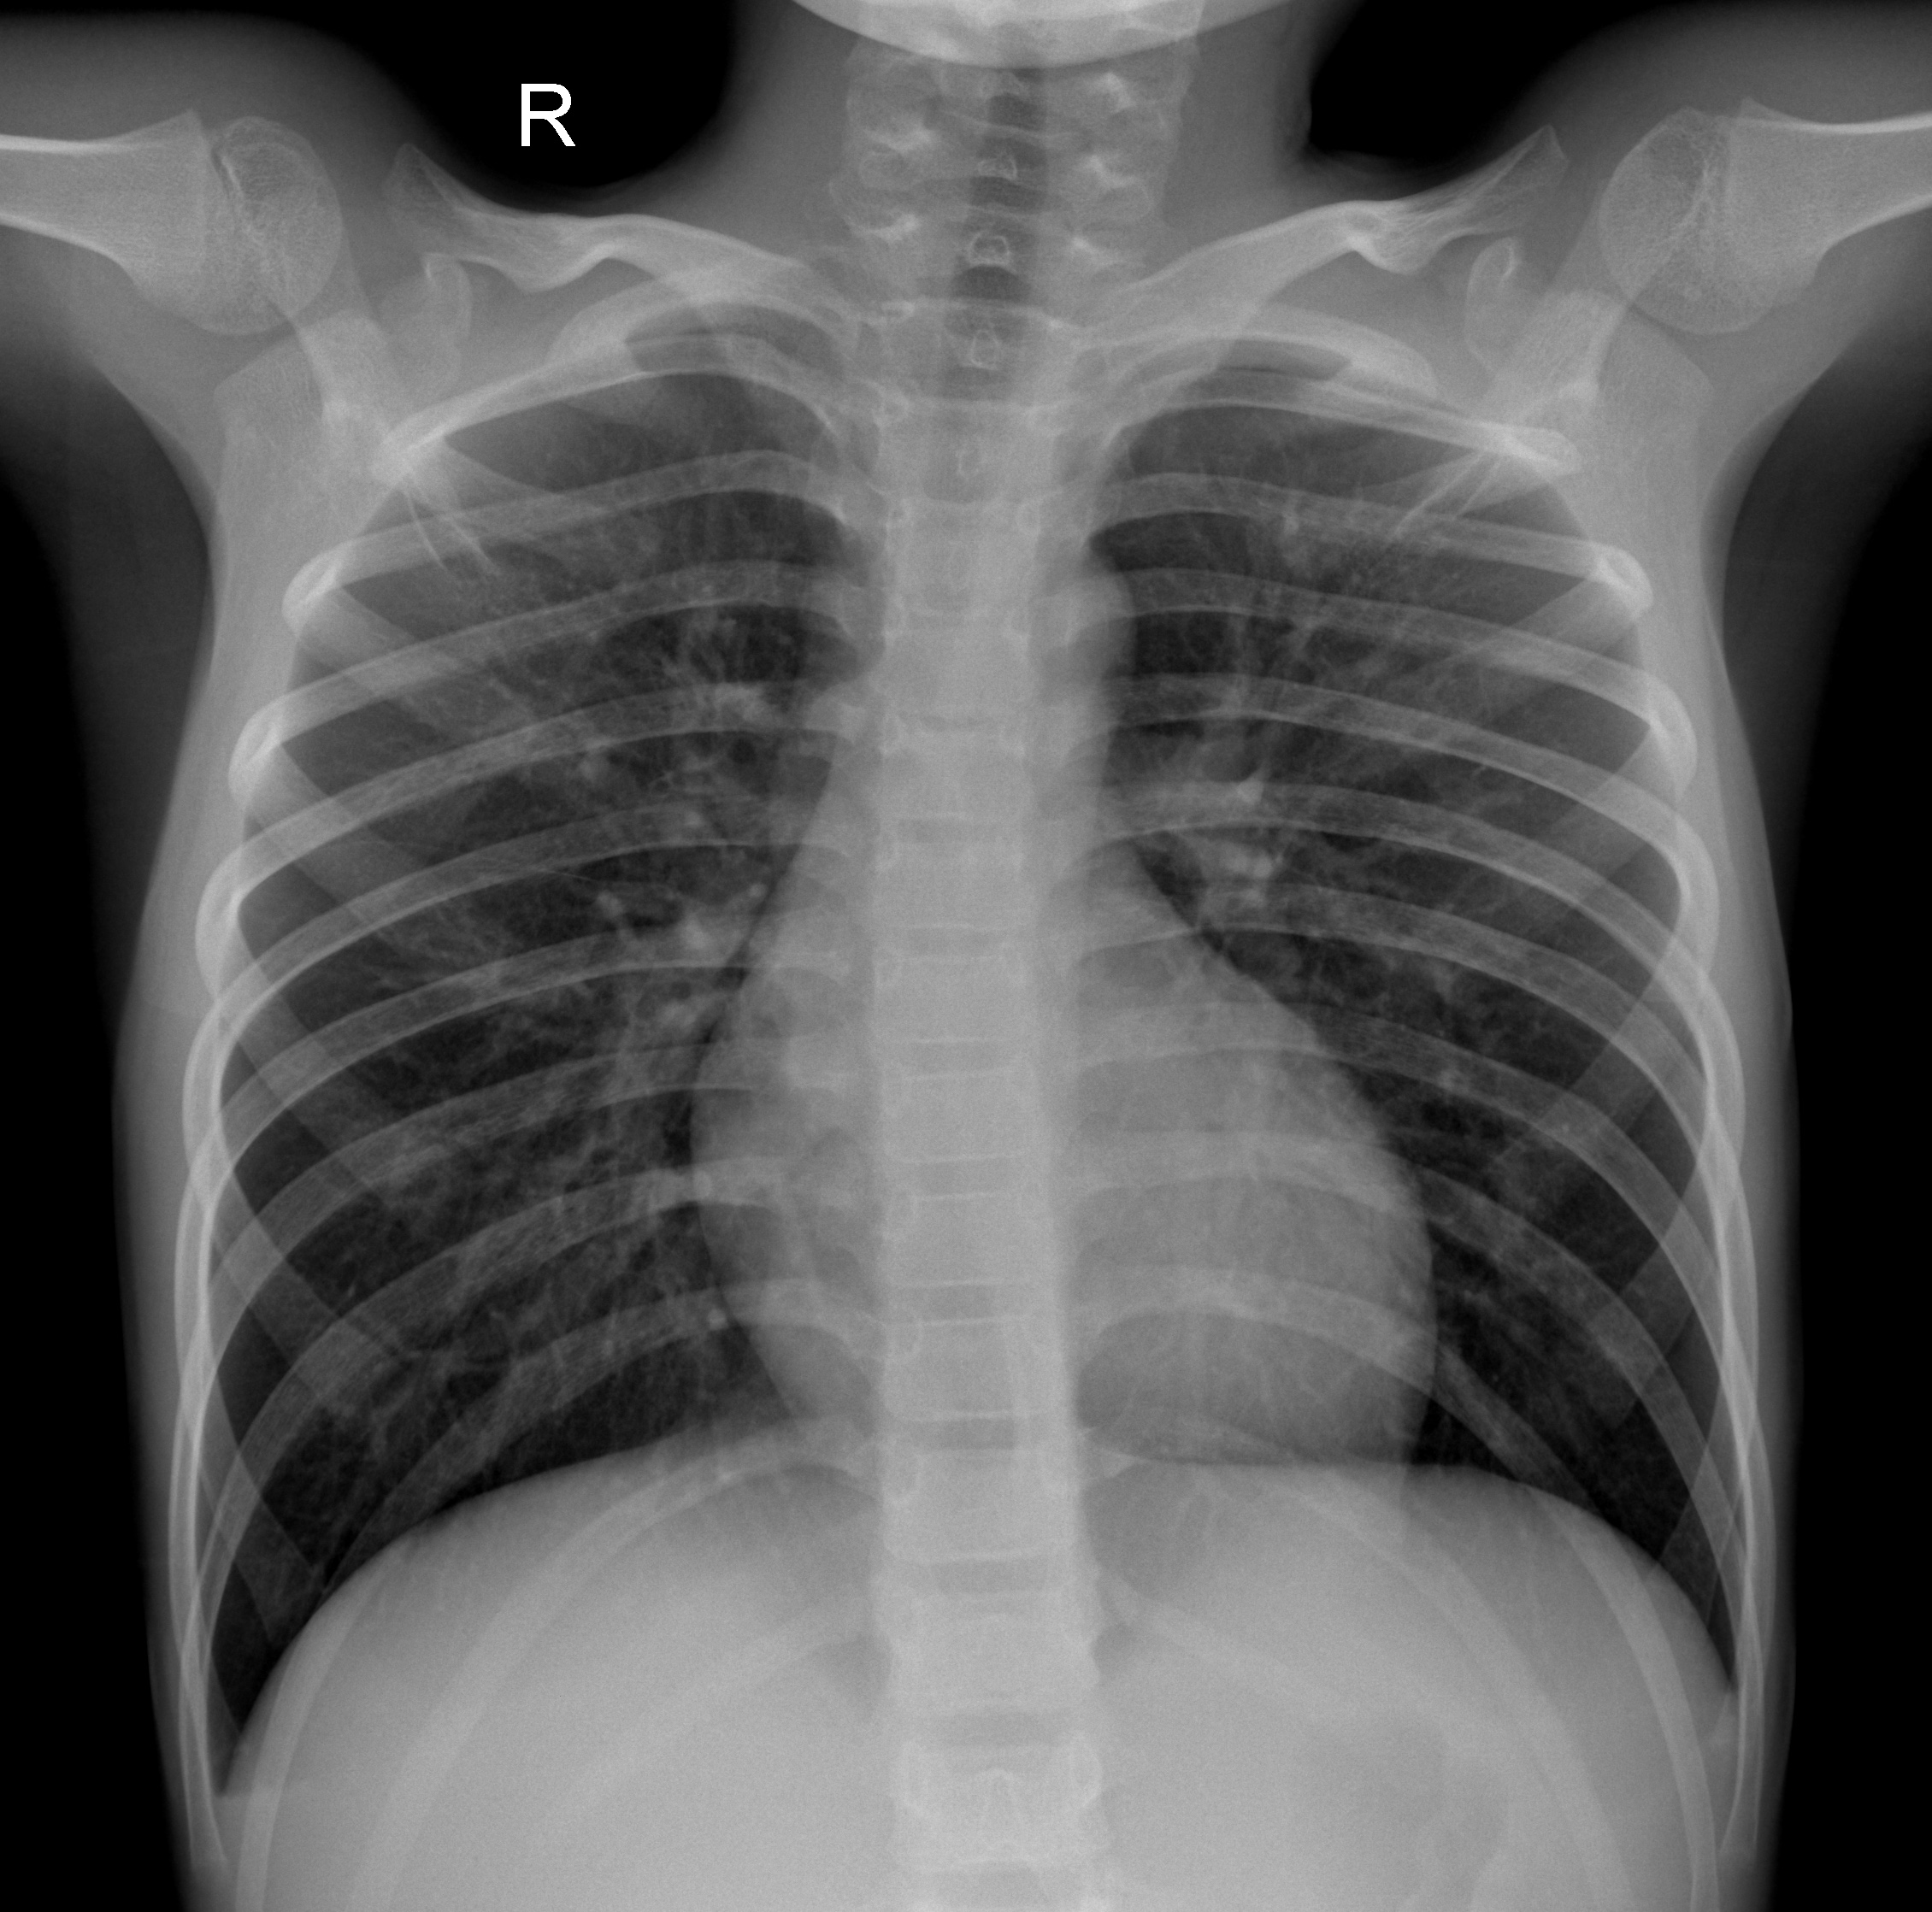
Diagnosis: NORMAL